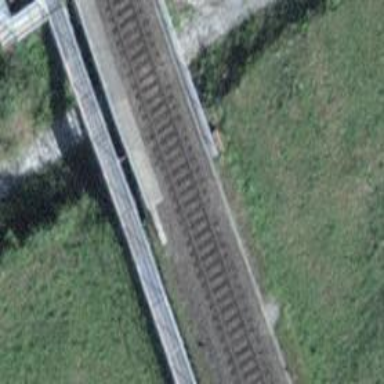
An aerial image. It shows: Railway with two tracks. The railway is electrified with contact line.